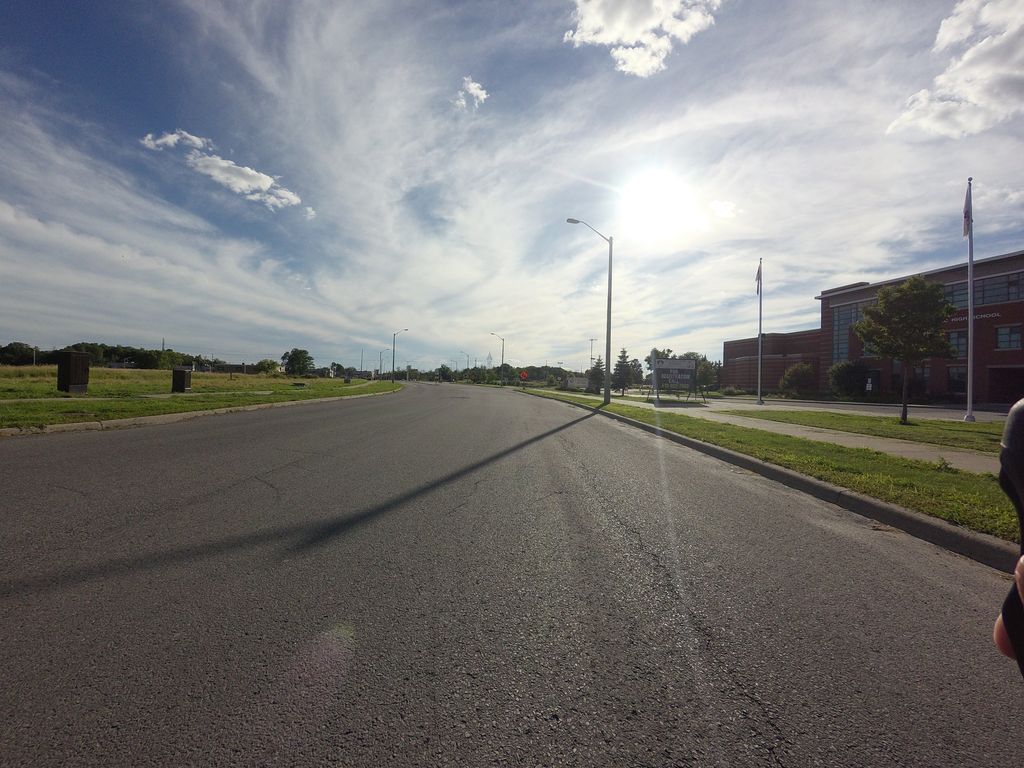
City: ottawa-gatineau